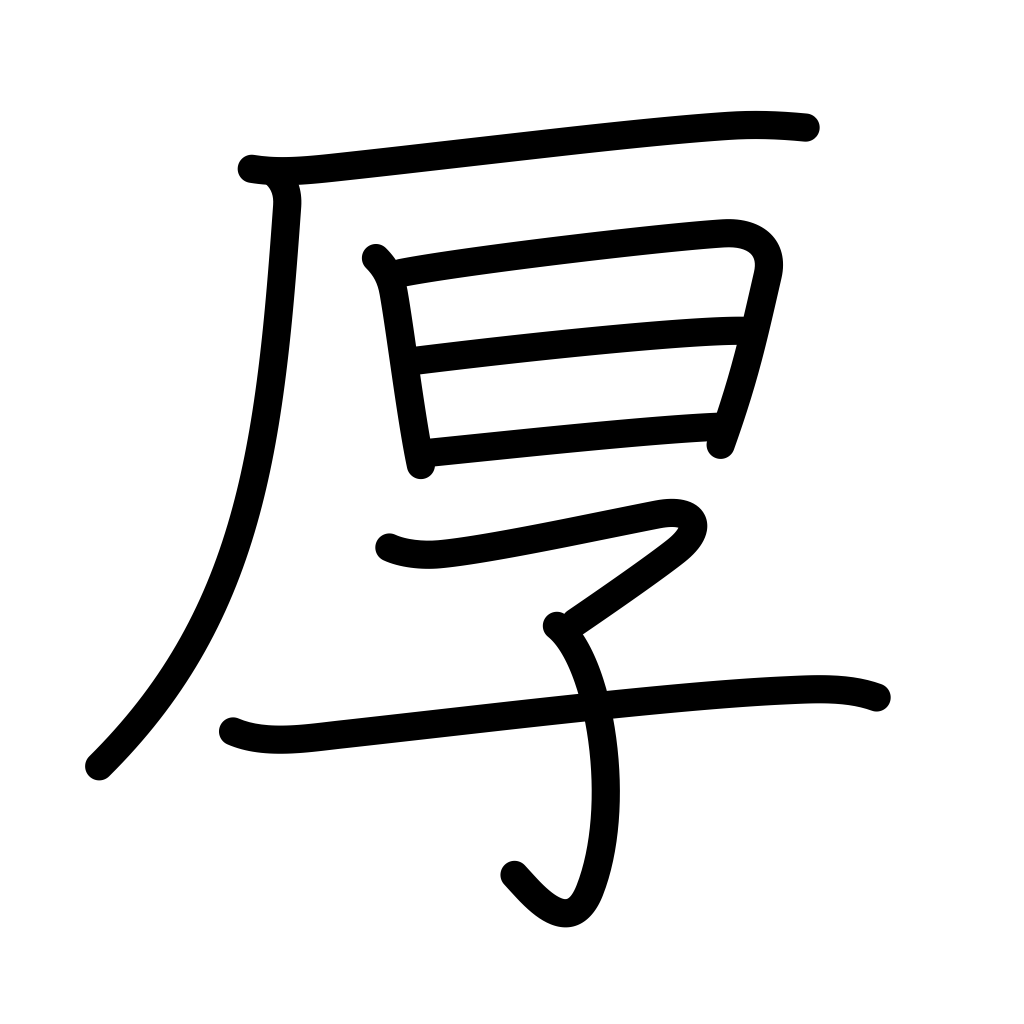
Meaning: thick, heavy, rich, kind, cordial, brazen, shameless